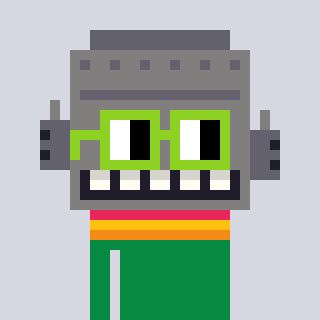
a pixel art character with square light green glasses, a robot-shaped head and a green-colored body on a cool background